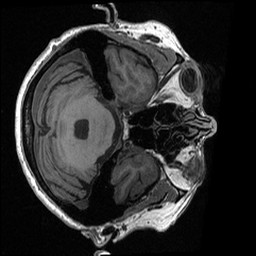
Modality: T1w
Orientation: axial
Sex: female
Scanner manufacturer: ge
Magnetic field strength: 3 T
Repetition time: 0.0064 s
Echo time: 0.00281 s